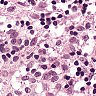
Metastatic tissue present: no